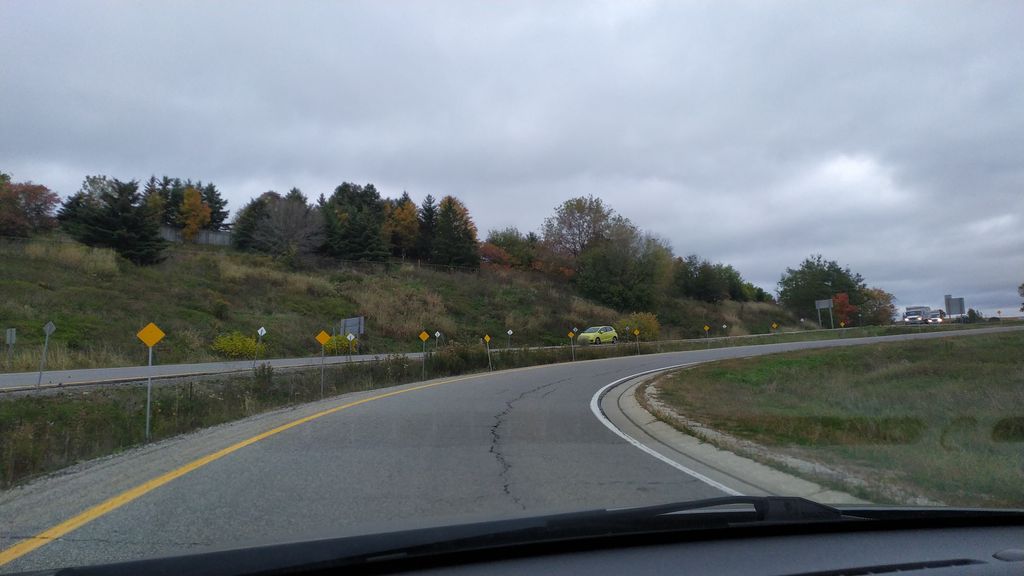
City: kitchener-waterloo